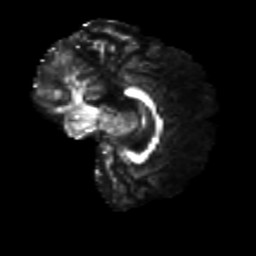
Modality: FA
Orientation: sagittal
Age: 25
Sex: male
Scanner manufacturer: siemens
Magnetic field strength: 3 T
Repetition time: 8.6 s
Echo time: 0.095 s